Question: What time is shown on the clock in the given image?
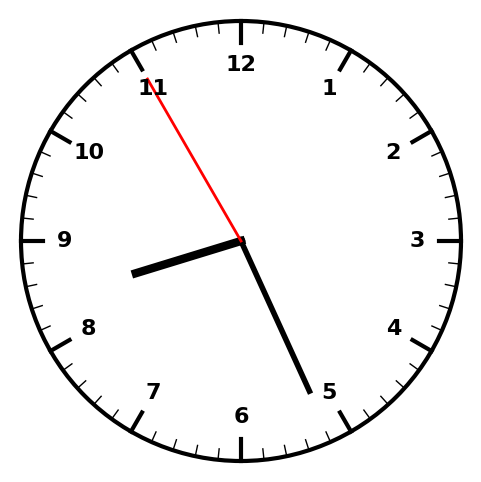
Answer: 08:25:55